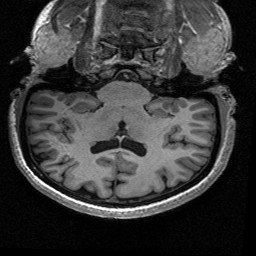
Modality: T1w
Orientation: sagittal
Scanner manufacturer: siemens
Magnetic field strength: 3 T
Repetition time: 2.53 s
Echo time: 0.00267 s